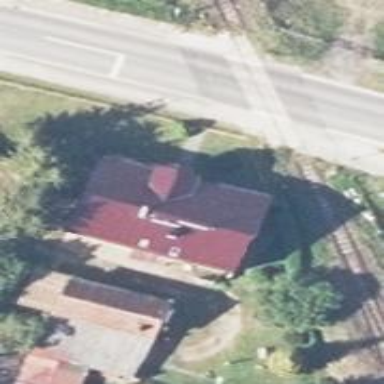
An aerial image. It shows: Building with gabled roof.